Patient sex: M
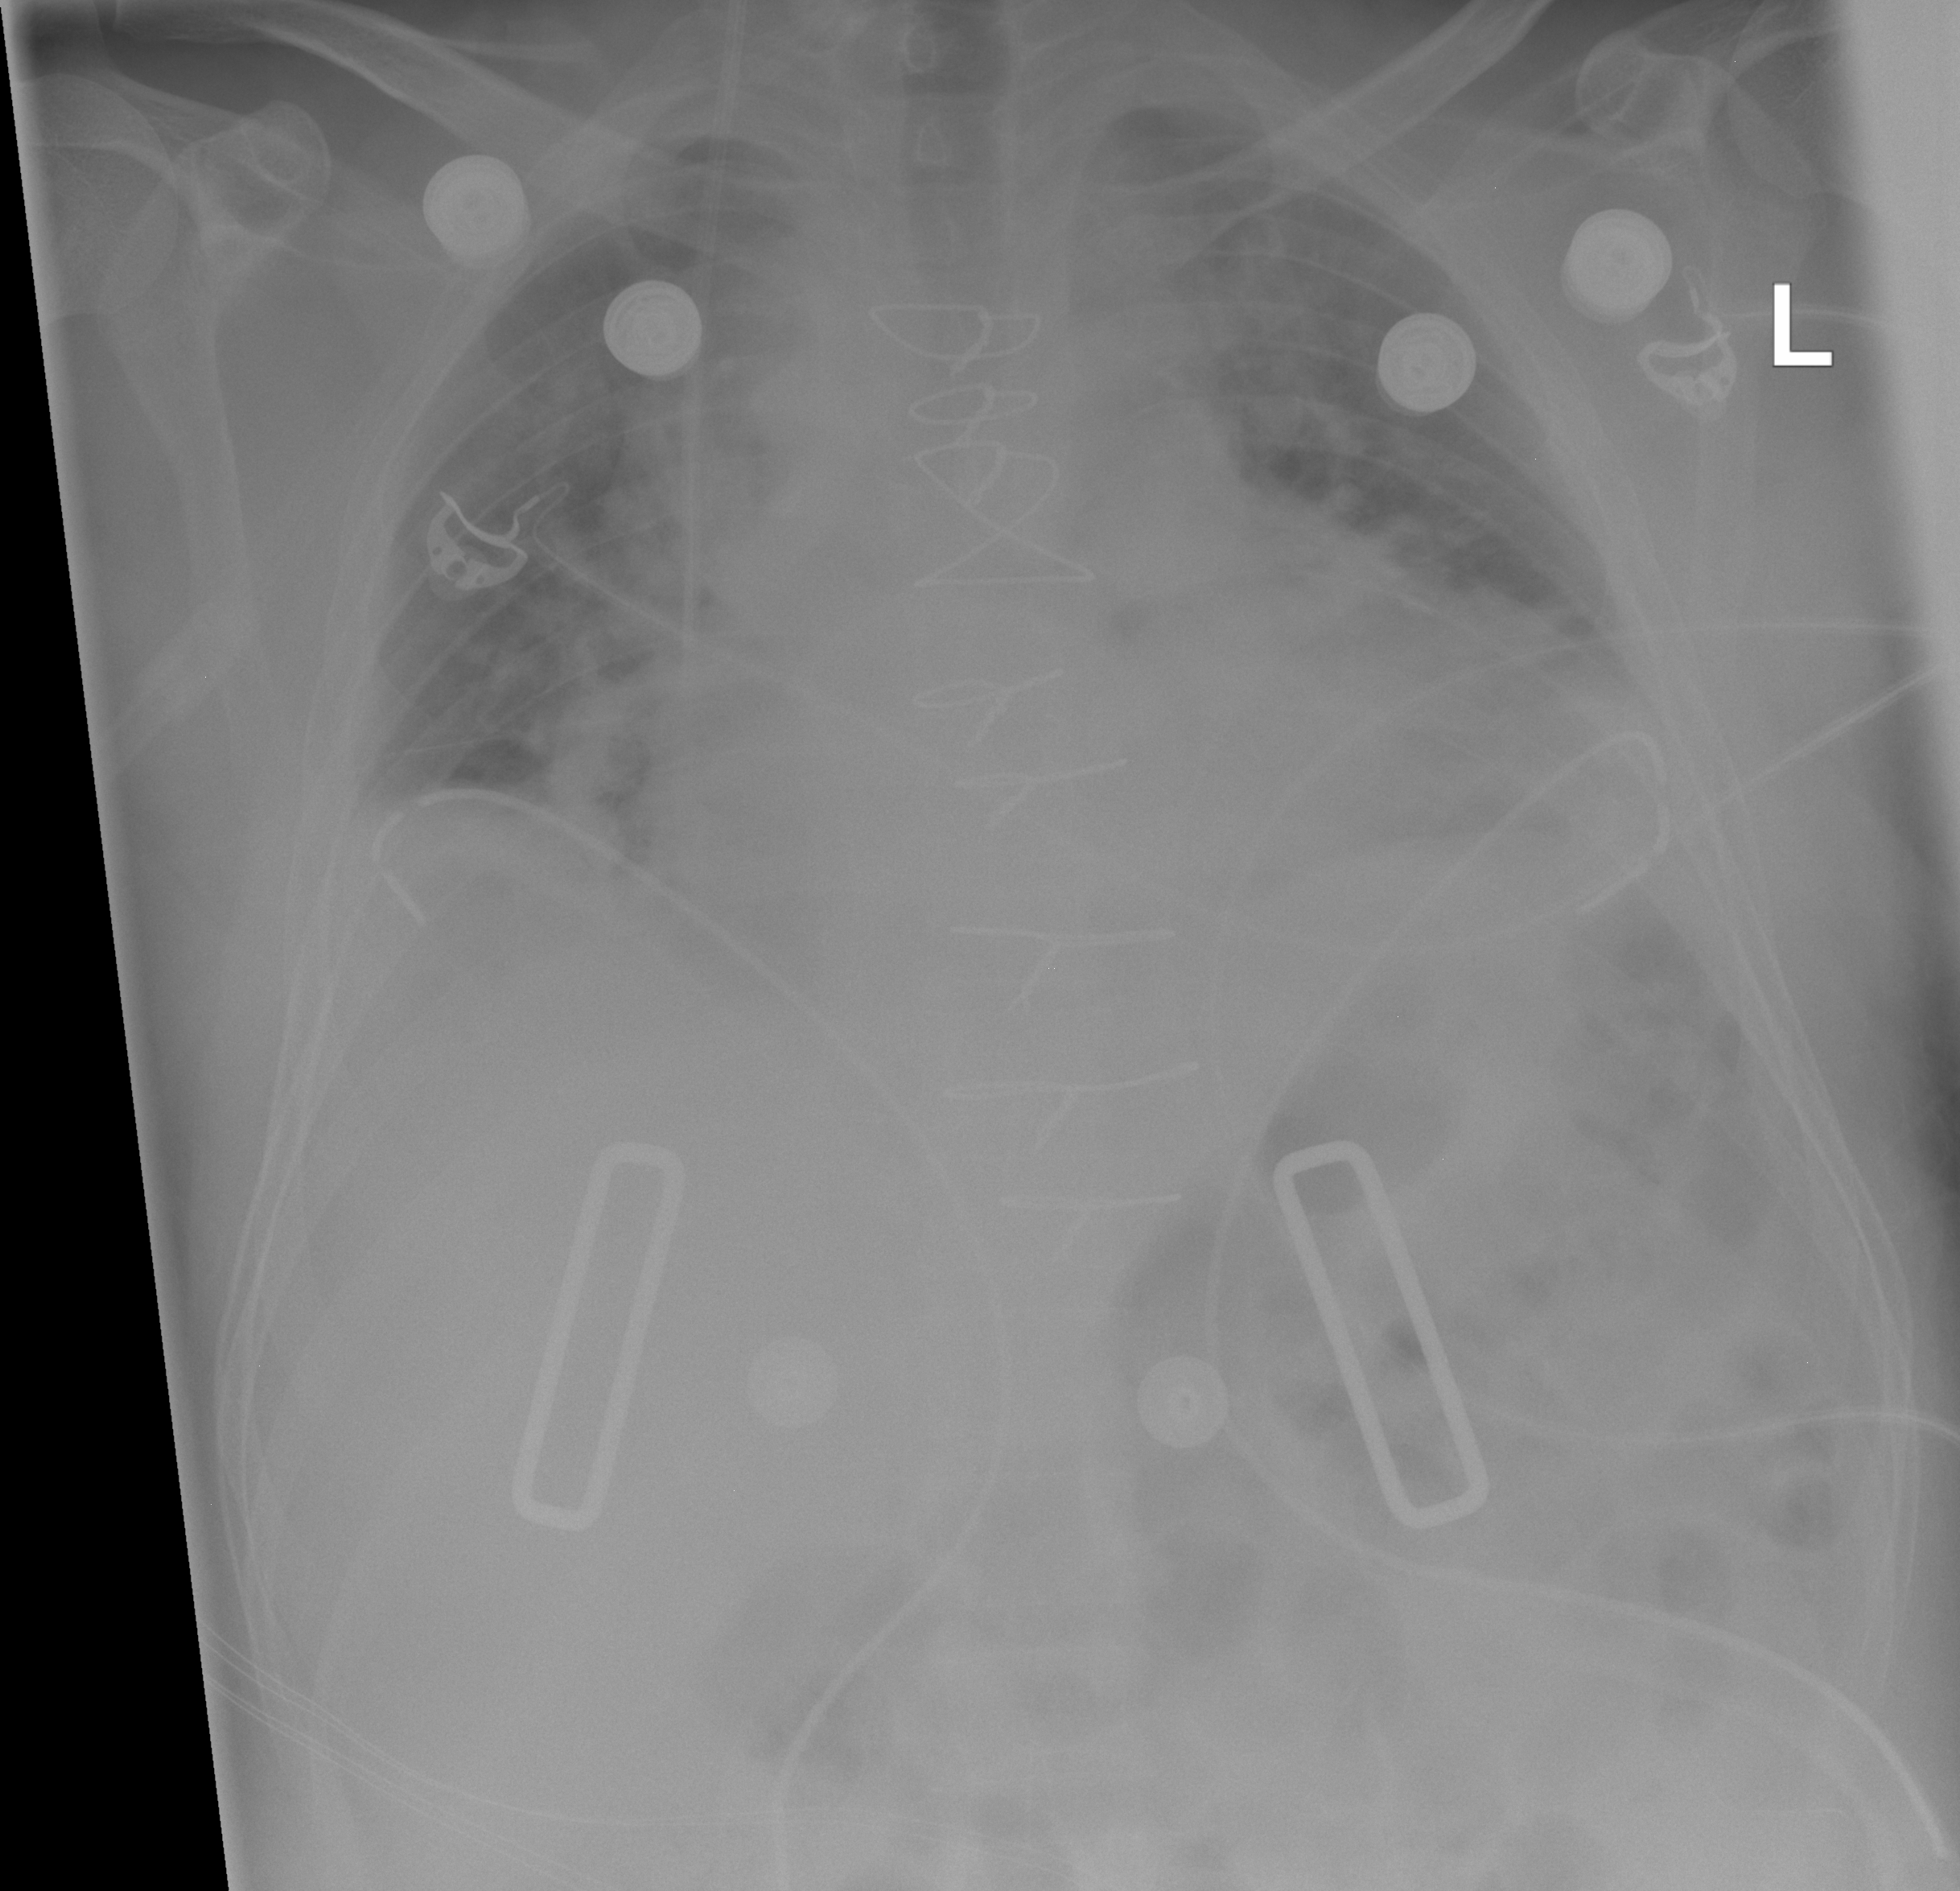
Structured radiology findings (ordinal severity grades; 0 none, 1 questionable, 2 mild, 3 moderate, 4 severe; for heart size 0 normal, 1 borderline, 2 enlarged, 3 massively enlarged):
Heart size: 2
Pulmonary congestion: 2
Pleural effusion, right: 0
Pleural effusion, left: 1
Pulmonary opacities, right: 2
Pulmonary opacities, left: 1
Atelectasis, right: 2
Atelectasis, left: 2